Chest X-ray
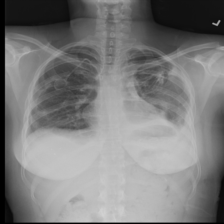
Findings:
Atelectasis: negative
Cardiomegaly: negative
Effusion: positive
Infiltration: negative
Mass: negative
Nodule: negative
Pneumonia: negative
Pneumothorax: positive
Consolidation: negative
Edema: negative
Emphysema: negative
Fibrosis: negative
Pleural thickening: negative
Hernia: negative